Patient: sex F, age 75
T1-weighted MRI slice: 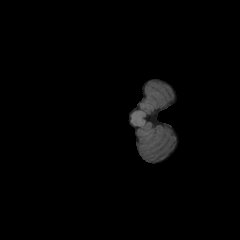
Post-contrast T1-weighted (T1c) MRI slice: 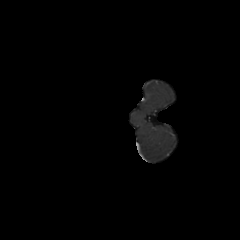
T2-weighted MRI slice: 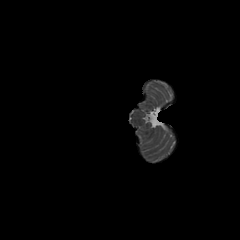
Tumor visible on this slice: no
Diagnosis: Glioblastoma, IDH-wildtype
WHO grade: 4